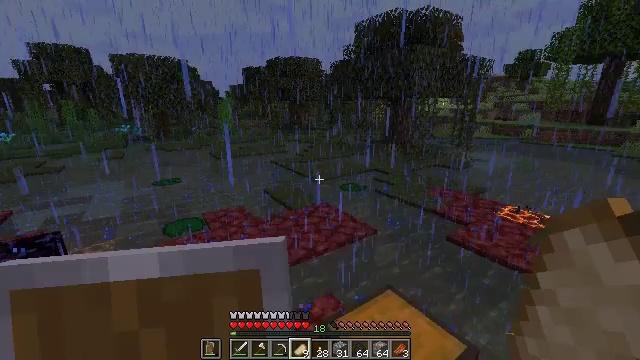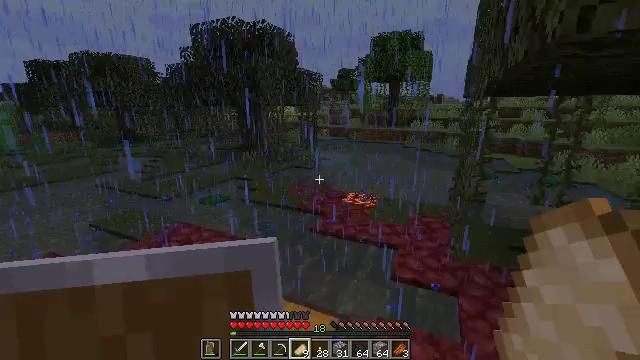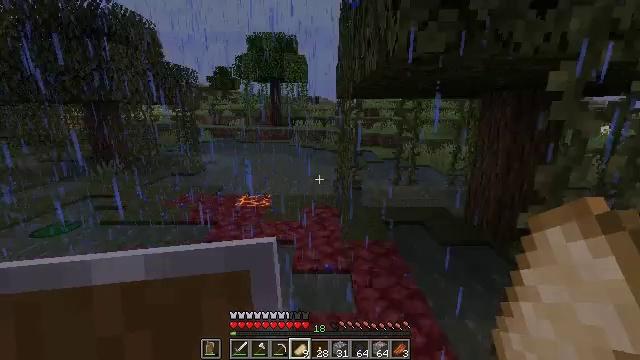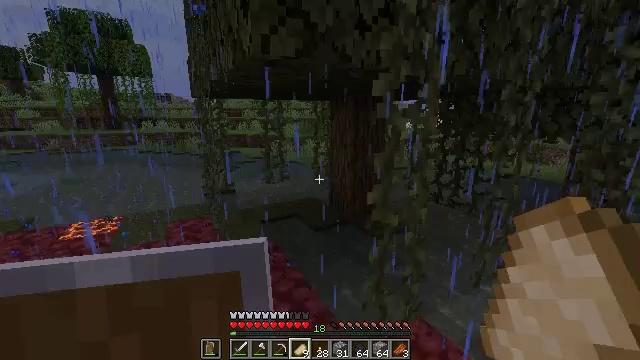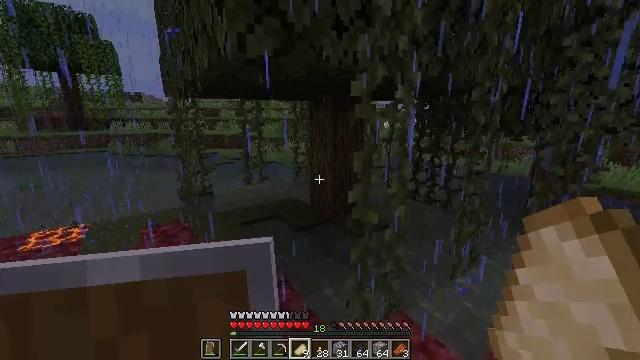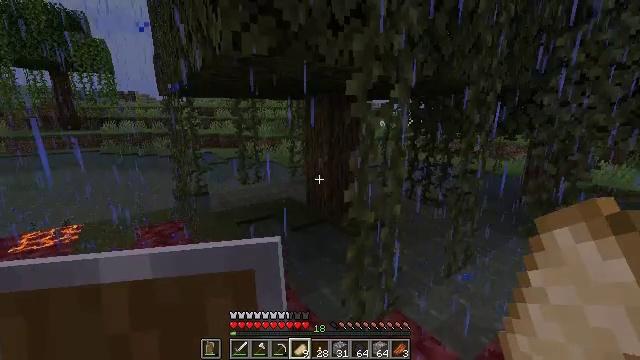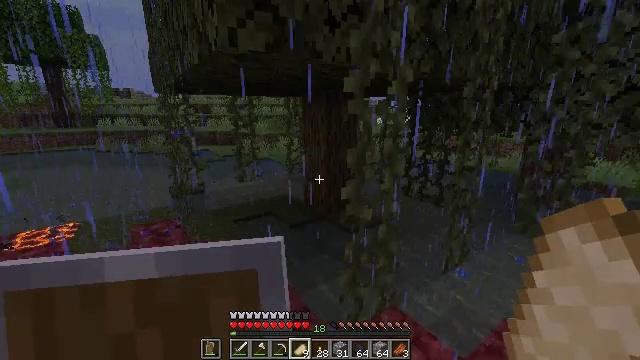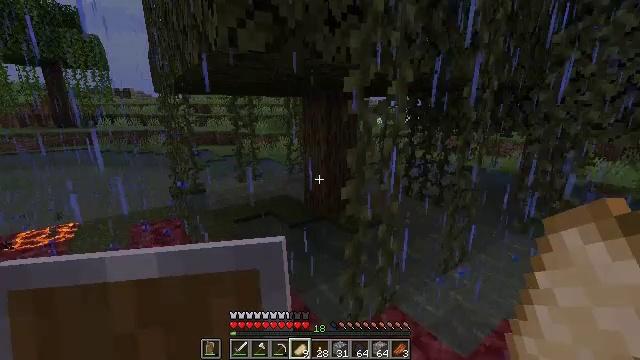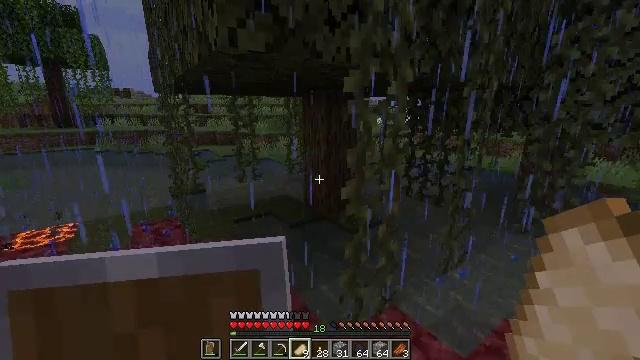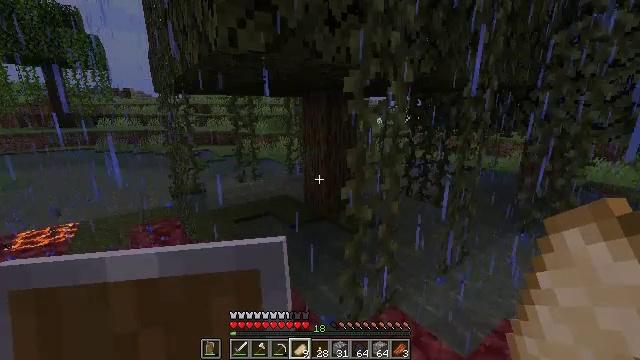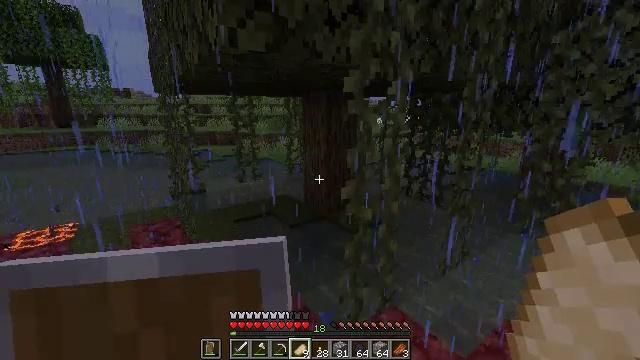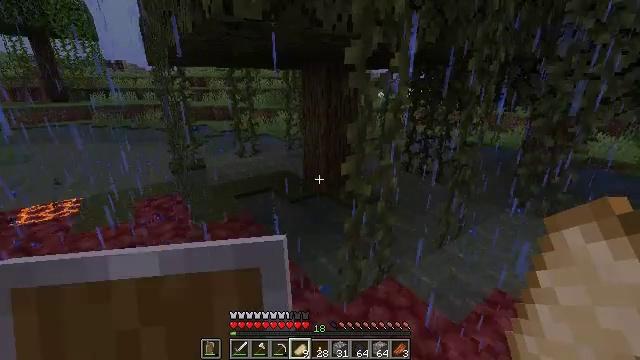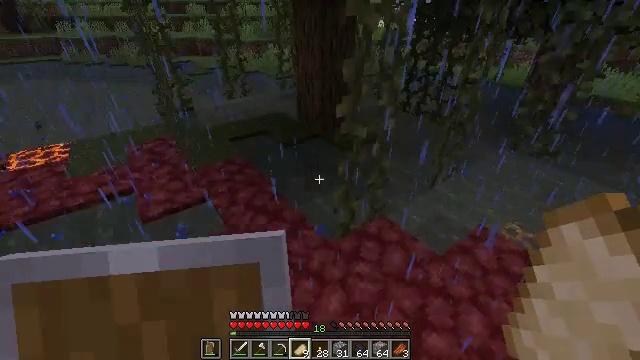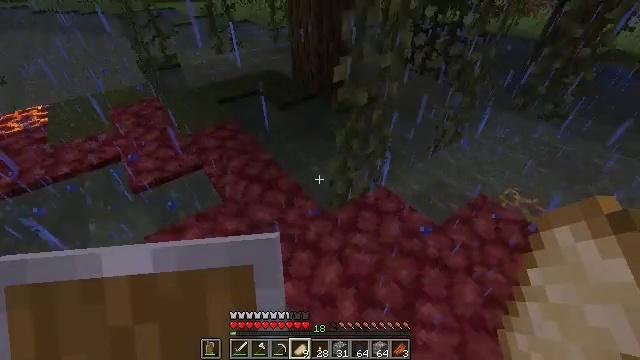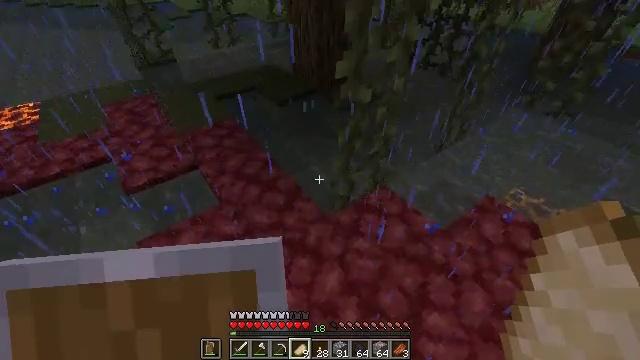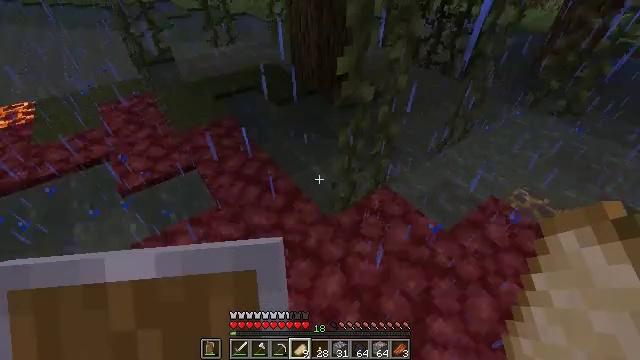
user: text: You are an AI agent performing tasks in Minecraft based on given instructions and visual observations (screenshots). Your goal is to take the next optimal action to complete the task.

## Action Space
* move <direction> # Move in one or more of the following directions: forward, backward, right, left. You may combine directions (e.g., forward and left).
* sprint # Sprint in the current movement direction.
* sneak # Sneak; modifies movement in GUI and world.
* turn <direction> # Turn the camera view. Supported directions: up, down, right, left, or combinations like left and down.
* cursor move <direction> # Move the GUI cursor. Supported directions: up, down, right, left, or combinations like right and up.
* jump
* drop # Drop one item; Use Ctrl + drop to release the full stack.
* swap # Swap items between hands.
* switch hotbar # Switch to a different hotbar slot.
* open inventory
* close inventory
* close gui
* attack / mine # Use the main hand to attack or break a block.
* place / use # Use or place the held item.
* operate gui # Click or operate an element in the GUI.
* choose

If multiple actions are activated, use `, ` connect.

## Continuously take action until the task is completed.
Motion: motion action
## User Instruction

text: Remove an apple from the inventory.
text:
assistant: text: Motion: turn right and up, open inventory
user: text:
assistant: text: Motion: turn right
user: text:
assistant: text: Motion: turn right
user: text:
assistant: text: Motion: turn right
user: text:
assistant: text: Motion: no_op
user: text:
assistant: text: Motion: no_op
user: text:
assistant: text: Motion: no_op
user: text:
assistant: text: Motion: no_op
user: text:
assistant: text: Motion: no_op
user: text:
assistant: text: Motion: no_op
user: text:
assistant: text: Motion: turn down
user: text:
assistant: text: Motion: move forward, turn right and down
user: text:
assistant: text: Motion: move forward, turn down
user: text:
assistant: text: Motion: move forward
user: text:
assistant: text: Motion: move forward
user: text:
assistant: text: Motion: move forward and move left
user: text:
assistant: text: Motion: move forward and move left
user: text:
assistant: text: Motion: move forward and move left, turn right and up
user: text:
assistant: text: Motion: move forward and move left, turn right and up
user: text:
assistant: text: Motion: turn up
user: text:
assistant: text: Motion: turn up
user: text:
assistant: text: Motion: move forward, turn up
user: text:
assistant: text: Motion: move forward, turn up
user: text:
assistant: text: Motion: move forward
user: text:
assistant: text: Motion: move forward, close inventory
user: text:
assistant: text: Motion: move forward, close inventory
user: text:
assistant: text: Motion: close inventory
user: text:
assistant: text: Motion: cursor move left, open gui
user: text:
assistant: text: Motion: sprint, cursor move left
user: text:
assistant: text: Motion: sprint